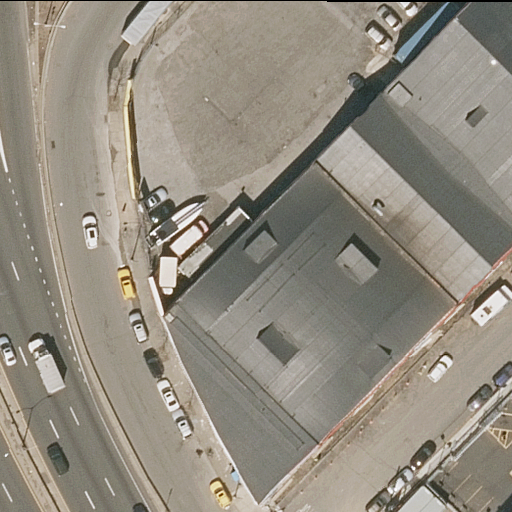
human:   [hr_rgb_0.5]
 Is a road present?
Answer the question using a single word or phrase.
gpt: yes

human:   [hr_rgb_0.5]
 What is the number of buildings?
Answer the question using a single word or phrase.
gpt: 2

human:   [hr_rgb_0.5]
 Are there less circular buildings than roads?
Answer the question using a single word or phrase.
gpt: yes

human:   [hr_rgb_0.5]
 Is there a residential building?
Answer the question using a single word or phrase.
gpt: yes

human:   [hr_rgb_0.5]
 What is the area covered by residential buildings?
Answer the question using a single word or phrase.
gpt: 833m2

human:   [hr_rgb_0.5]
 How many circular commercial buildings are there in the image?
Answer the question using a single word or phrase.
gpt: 0

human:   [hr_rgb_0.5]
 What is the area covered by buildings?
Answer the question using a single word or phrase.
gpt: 833m2

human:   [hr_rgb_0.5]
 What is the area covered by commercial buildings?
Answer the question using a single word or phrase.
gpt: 0m2

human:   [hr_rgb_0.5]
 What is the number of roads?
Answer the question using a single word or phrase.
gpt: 10

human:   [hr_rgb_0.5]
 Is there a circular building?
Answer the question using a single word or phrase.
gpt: no

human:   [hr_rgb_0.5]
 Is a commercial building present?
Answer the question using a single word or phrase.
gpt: no

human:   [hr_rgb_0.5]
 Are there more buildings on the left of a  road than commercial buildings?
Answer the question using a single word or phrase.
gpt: no

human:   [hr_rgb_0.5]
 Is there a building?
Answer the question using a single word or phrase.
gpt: yes

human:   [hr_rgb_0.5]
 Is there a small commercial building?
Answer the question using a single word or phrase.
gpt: no

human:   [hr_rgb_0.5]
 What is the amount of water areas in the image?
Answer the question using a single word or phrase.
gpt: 0

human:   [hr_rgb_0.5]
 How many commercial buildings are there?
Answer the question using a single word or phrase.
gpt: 0

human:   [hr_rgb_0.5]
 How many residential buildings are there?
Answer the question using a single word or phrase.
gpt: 2

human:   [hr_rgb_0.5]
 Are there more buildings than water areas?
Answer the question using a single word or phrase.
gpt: yes

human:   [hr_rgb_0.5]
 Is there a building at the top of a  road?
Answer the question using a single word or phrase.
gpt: yes

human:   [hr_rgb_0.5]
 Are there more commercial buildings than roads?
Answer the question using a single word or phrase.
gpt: no

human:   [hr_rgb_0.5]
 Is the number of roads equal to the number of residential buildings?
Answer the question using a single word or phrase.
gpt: no

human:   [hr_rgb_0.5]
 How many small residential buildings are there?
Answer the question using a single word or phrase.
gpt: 1

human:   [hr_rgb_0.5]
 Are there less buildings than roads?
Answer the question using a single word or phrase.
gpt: yes

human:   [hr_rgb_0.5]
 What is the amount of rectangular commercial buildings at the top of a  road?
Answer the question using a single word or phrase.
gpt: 0

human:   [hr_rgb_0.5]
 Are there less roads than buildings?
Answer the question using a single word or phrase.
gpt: no

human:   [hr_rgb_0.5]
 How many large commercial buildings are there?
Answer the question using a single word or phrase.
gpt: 0

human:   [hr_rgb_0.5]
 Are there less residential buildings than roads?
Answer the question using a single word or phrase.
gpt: yes

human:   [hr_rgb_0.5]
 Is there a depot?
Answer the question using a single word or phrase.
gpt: no

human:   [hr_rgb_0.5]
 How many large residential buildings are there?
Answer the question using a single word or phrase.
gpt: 1

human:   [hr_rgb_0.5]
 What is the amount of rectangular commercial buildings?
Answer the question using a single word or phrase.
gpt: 0

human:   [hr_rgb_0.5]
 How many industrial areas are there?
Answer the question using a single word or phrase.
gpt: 0

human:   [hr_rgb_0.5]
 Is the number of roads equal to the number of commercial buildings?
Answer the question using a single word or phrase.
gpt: no

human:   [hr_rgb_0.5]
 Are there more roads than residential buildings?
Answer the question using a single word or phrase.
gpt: yes

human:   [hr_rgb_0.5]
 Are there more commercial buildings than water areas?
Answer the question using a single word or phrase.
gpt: no

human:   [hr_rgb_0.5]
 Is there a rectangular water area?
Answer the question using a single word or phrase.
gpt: no

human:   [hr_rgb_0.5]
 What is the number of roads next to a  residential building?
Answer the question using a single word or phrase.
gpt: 10

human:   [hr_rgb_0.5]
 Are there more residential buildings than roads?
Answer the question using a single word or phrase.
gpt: no

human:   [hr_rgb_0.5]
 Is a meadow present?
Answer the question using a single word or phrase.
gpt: no

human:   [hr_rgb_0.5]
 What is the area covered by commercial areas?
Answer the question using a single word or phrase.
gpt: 0m2

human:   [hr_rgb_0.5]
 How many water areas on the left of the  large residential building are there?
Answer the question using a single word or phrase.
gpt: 0

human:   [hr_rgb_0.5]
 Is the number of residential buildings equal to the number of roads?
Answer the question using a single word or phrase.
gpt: no

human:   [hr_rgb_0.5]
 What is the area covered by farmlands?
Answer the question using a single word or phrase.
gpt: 0m2

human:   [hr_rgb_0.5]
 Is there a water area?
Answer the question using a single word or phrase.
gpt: no

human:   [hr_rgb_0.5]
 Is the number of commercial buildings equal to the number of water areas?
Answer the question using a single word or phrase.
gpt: yes

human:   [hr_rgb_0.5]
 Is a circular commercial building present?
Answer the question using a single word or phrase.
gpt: no

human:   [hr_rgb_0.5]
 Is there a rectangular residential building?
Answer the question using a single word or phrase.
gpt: yes

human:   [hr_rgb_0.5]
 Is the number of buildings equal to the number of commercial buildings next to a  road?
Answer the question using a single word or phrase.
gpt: no

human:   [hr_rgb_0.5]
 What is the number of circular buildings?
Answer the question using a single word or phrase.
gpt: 0

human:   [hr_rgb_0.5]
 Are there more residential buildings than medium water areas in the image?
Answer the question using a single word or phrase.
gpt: yes

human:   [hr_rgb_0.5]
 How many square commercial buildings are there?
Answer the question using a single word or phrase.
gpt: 0

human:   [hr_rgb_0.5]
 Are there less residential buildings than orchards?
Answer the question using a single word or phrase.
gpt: no

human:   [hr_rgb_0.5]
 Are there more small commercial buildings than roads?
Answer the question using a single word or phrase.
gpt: no

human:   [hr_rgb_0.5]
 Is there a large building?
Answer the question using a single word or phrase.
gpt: yes

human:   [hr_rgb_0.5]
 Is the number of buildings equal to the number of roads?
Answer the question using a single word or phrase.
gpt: no

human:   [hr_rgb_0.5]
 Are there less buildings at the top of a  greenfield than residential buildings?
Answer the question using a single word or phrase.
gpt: yes

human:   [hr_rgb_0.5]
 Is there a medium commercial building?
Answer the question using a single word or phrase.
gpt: no

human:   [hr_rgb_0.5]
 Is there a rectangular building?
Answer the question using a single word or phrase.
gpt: yes

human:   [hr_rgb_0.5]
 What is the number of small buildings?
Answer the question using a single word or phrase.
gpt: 1

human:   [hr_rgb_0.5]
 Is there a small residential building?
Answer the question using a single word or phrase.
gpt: yes

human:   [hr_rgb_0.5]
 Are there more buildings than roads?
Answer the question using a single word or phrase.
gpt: no

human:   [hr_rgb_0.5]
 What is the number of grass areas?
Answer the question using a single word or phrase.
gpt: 0

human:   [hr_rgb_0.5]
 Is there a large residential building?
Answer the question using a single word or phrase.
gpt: yes

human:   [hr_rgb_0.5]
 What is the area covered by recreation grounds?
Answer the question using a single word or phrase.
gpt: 0m2

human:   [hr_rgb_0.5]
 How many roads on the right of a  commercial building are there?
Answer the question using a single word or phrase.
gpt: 0